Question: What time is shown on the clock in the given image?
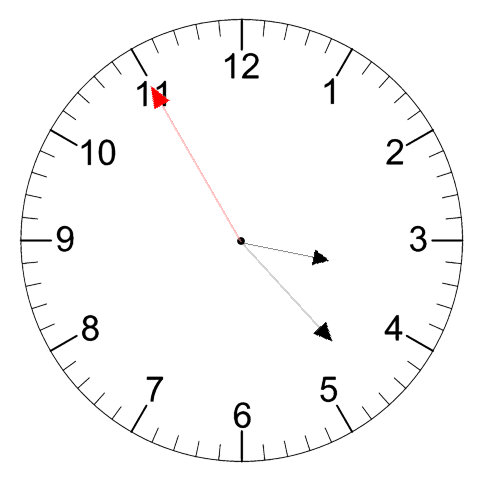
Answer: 03:22:55